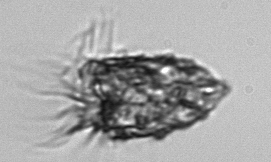
Label: Tintinnopsis